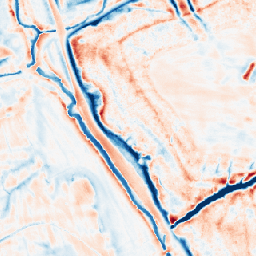
Category: edge_preserving
Decomposition family: bilateral
Decomposition parameters: d: 21
sigma_color: 50
sigma_space: 100
Upsampling method: nearest
Upsampling parameters: scale: 8
Upsampling scale: 8